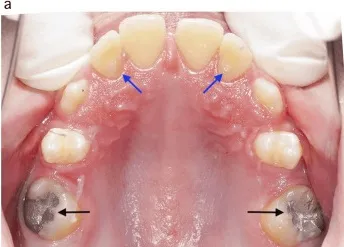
Intraoral clinical photos after treatment. B) Intraoral clinical photo of the maxillary arch.
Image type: medical_photograph (oral_photograph)